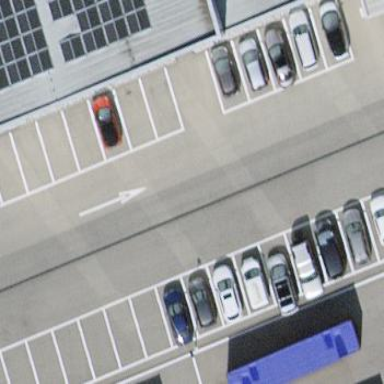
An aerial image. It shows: Asphalt street-side parking area.